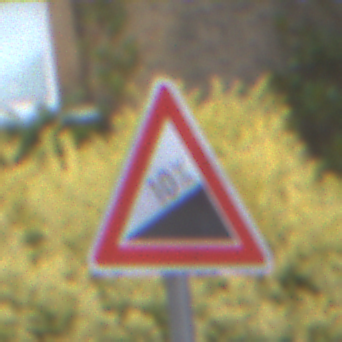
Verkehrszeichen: Steigung10
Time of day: MorningAfternoon
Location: Outdoor (Urban)
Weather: Overcast
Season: NotSpecified
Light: Natural